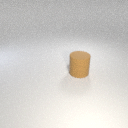
large brown rubber cylinder